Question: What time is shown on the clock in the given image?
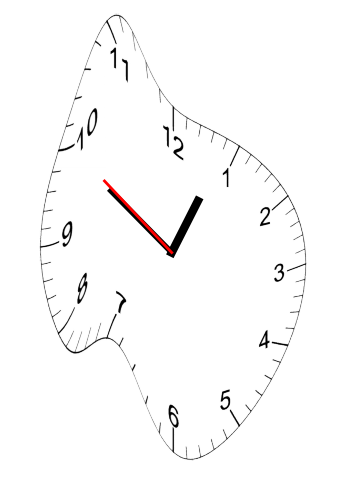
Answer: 12:49:50